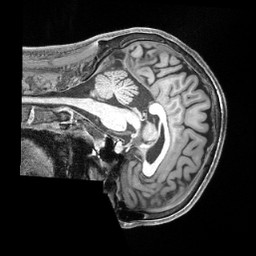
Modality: T1w
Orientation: sagittal
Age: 40
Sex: male
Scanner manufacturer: siemens
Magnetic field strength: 3 T
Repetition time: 2.4 s
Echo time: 0.00228 s